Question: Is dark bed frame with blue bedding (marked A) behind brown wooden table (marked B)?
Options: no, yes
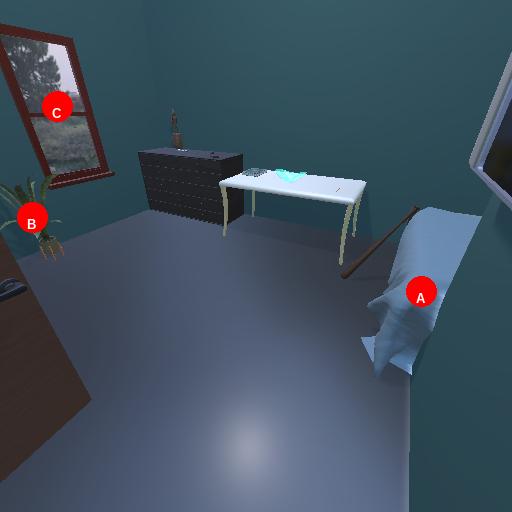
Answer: no